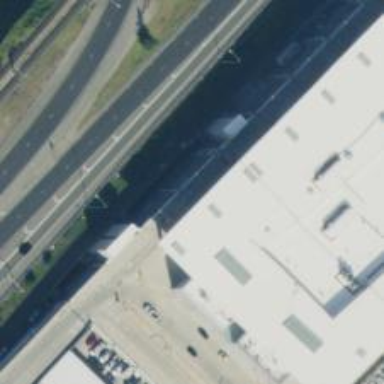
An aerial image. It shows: Car rental facility.